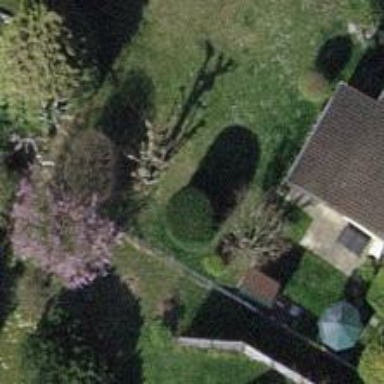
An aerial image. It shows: Garden tree with needle-leaved evergreen foliage.